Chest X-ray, PA view. Patient: 56 years old, sex M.
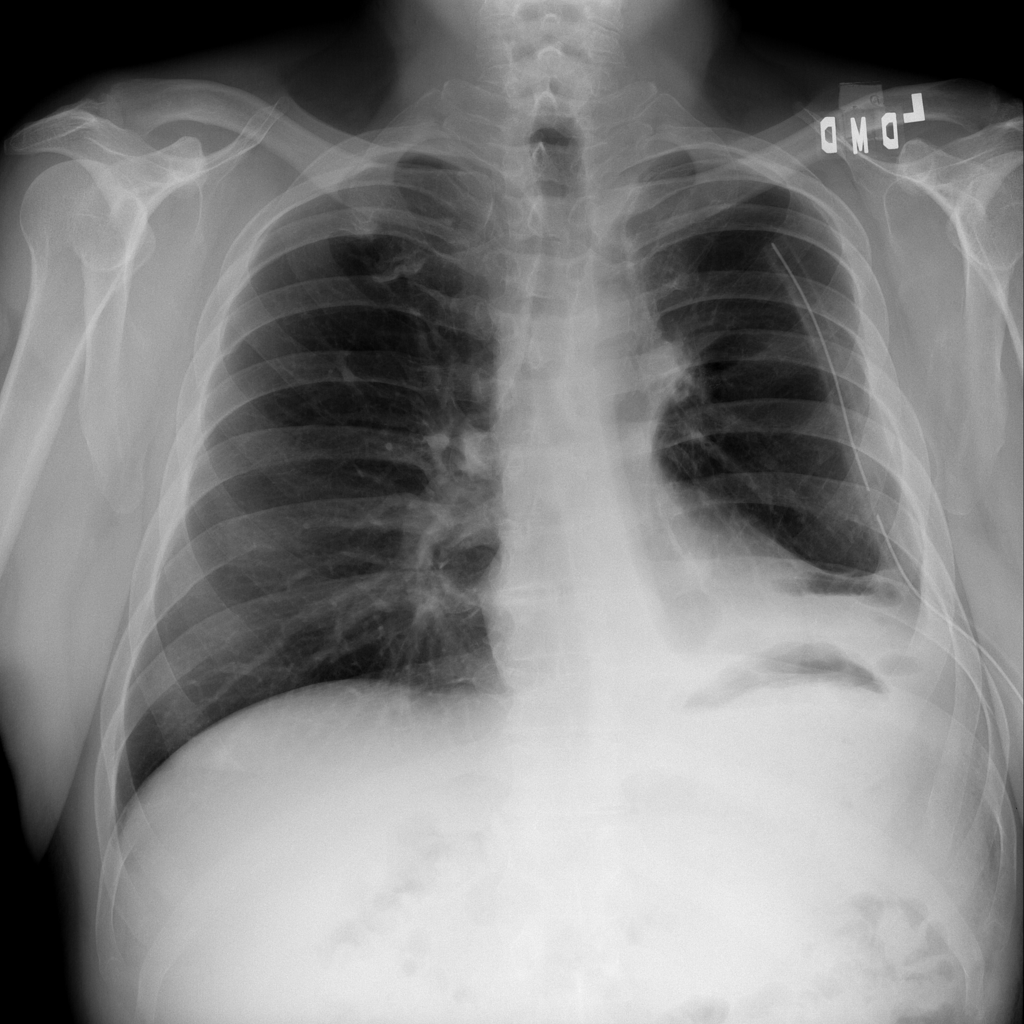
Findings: Consolidation, Effusion, Emphysema, Nodule, Pneumothorax